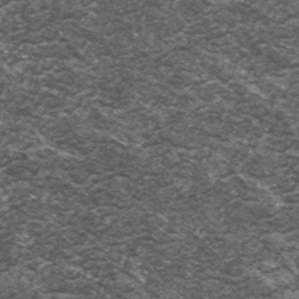
Label: frost